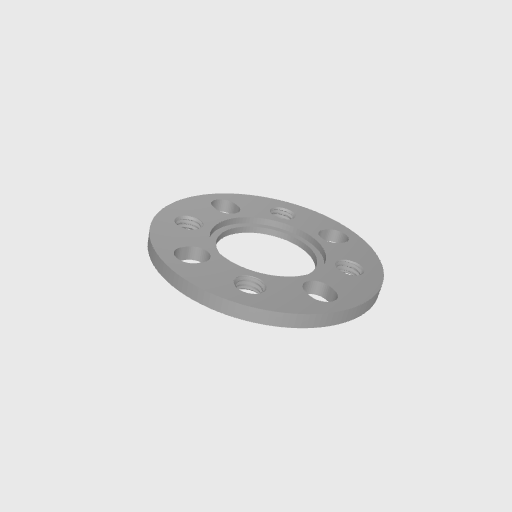
Part: PatternSpacer2